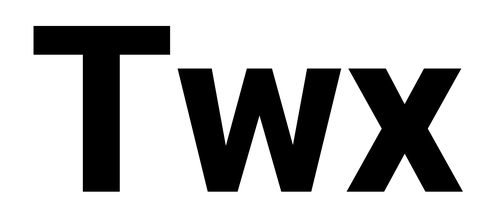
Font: Roboto_ExtraBold